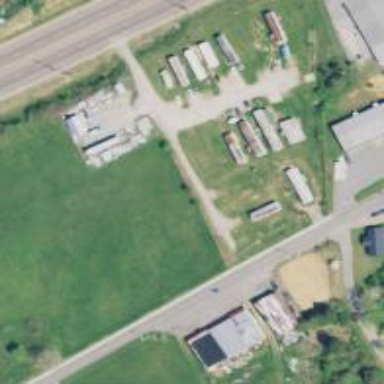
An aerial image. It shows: Residential area designated as trailer park.